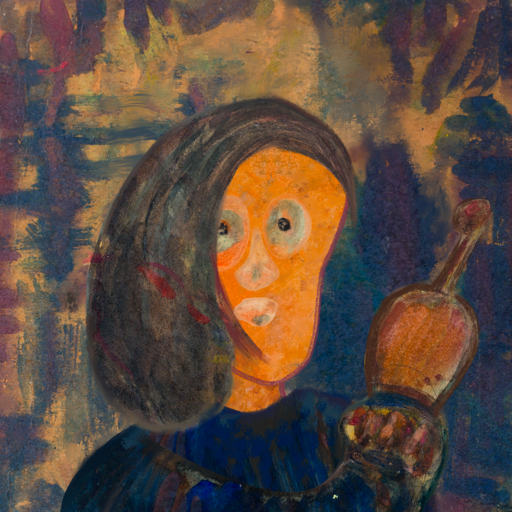
Background: InTheSun, Head And Neck Front: Hypocrite, Face Front: Childish, Bust: Pipe, Hair Front: Gypsy_Mother, Head Accessory: Blank, Second Necklace: Blank, Necklace: Blank, Baby: Blank